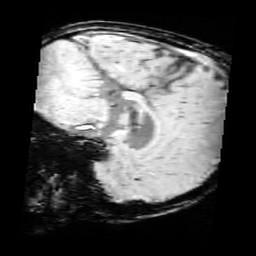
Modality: SWI
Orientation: sagittal
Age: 11
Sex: male
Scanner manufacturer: siemens
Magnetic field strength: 3 T
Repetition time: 0.027 s
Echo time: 0.02 s